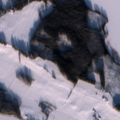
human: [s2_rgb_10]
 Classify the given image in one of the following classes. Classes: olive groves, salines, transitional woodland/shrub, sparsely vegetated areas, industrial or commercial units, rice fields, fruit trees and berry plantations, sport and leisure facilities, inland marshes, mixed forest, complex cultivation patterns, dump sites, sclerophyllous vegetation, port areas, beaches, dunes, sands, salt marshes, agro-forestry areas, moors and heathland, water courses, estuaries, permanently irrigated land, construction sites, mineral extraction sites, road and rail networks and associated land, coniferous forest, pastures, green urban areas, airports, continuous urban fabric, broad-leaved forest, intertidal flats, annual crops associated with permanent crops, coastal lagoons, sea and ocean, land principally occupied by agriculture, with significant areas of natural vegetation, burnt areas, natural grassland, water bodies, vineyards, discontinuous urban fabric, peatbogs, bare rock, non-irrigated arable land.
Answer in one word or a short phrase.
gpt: non-irrigated arable land, land principally occupied by agriculture, with significant areas of natural vegetation, coniferous forest, mixed forest, water bodies